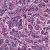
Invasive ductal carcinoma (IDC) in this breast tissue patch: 1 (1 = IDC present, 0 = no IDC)